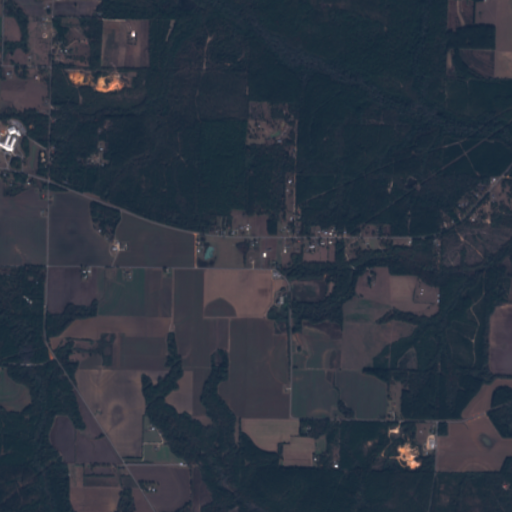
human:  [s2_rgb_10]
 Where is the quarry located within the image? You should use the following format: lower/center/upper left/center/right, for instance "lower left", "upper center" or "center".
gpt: The quarry is located in the lower right of the image.
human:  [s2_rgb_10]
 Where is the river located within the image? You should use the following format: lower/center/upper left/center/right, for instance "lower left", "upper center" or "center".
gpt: The river is located in the upper right of the image.
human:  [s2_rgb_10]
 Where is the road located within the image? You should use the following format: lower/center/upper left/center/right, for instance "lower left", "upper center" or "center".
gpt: There is no road in the image.